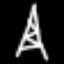
Label: The Eiffel Tower